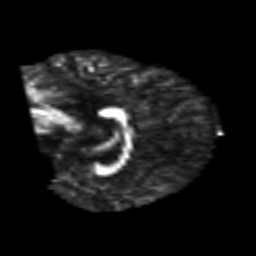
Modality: FA
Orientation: sagittal
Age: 25
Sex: male
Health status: healthy